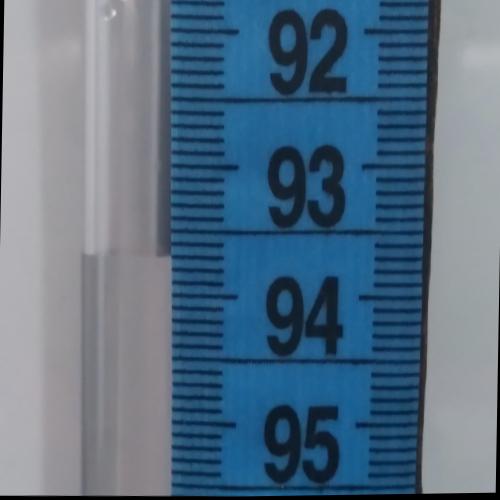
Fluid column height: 93.7 cm